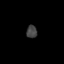
Tissue: lung
Cell type: Epithelial cells
Senescence score: 0.167
Nuclear area (px): 136
Mean DAPI intensity: 64.544